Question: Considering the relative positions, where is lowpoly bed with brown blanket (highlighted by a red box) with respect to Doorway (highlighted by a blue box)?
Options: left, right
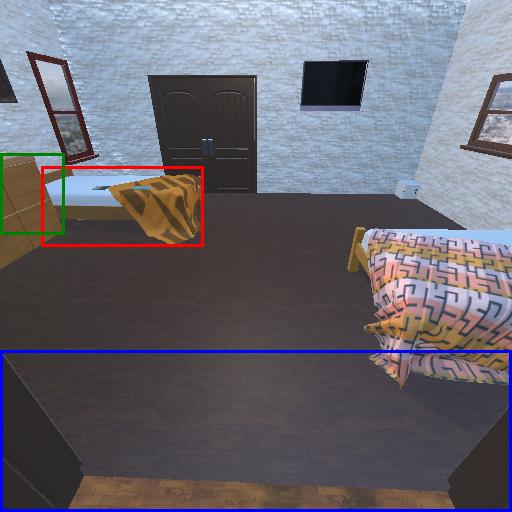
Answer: left